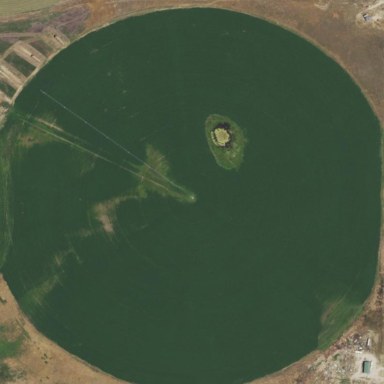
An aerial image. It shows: Farmland with pivot irrigation system.